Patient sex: F
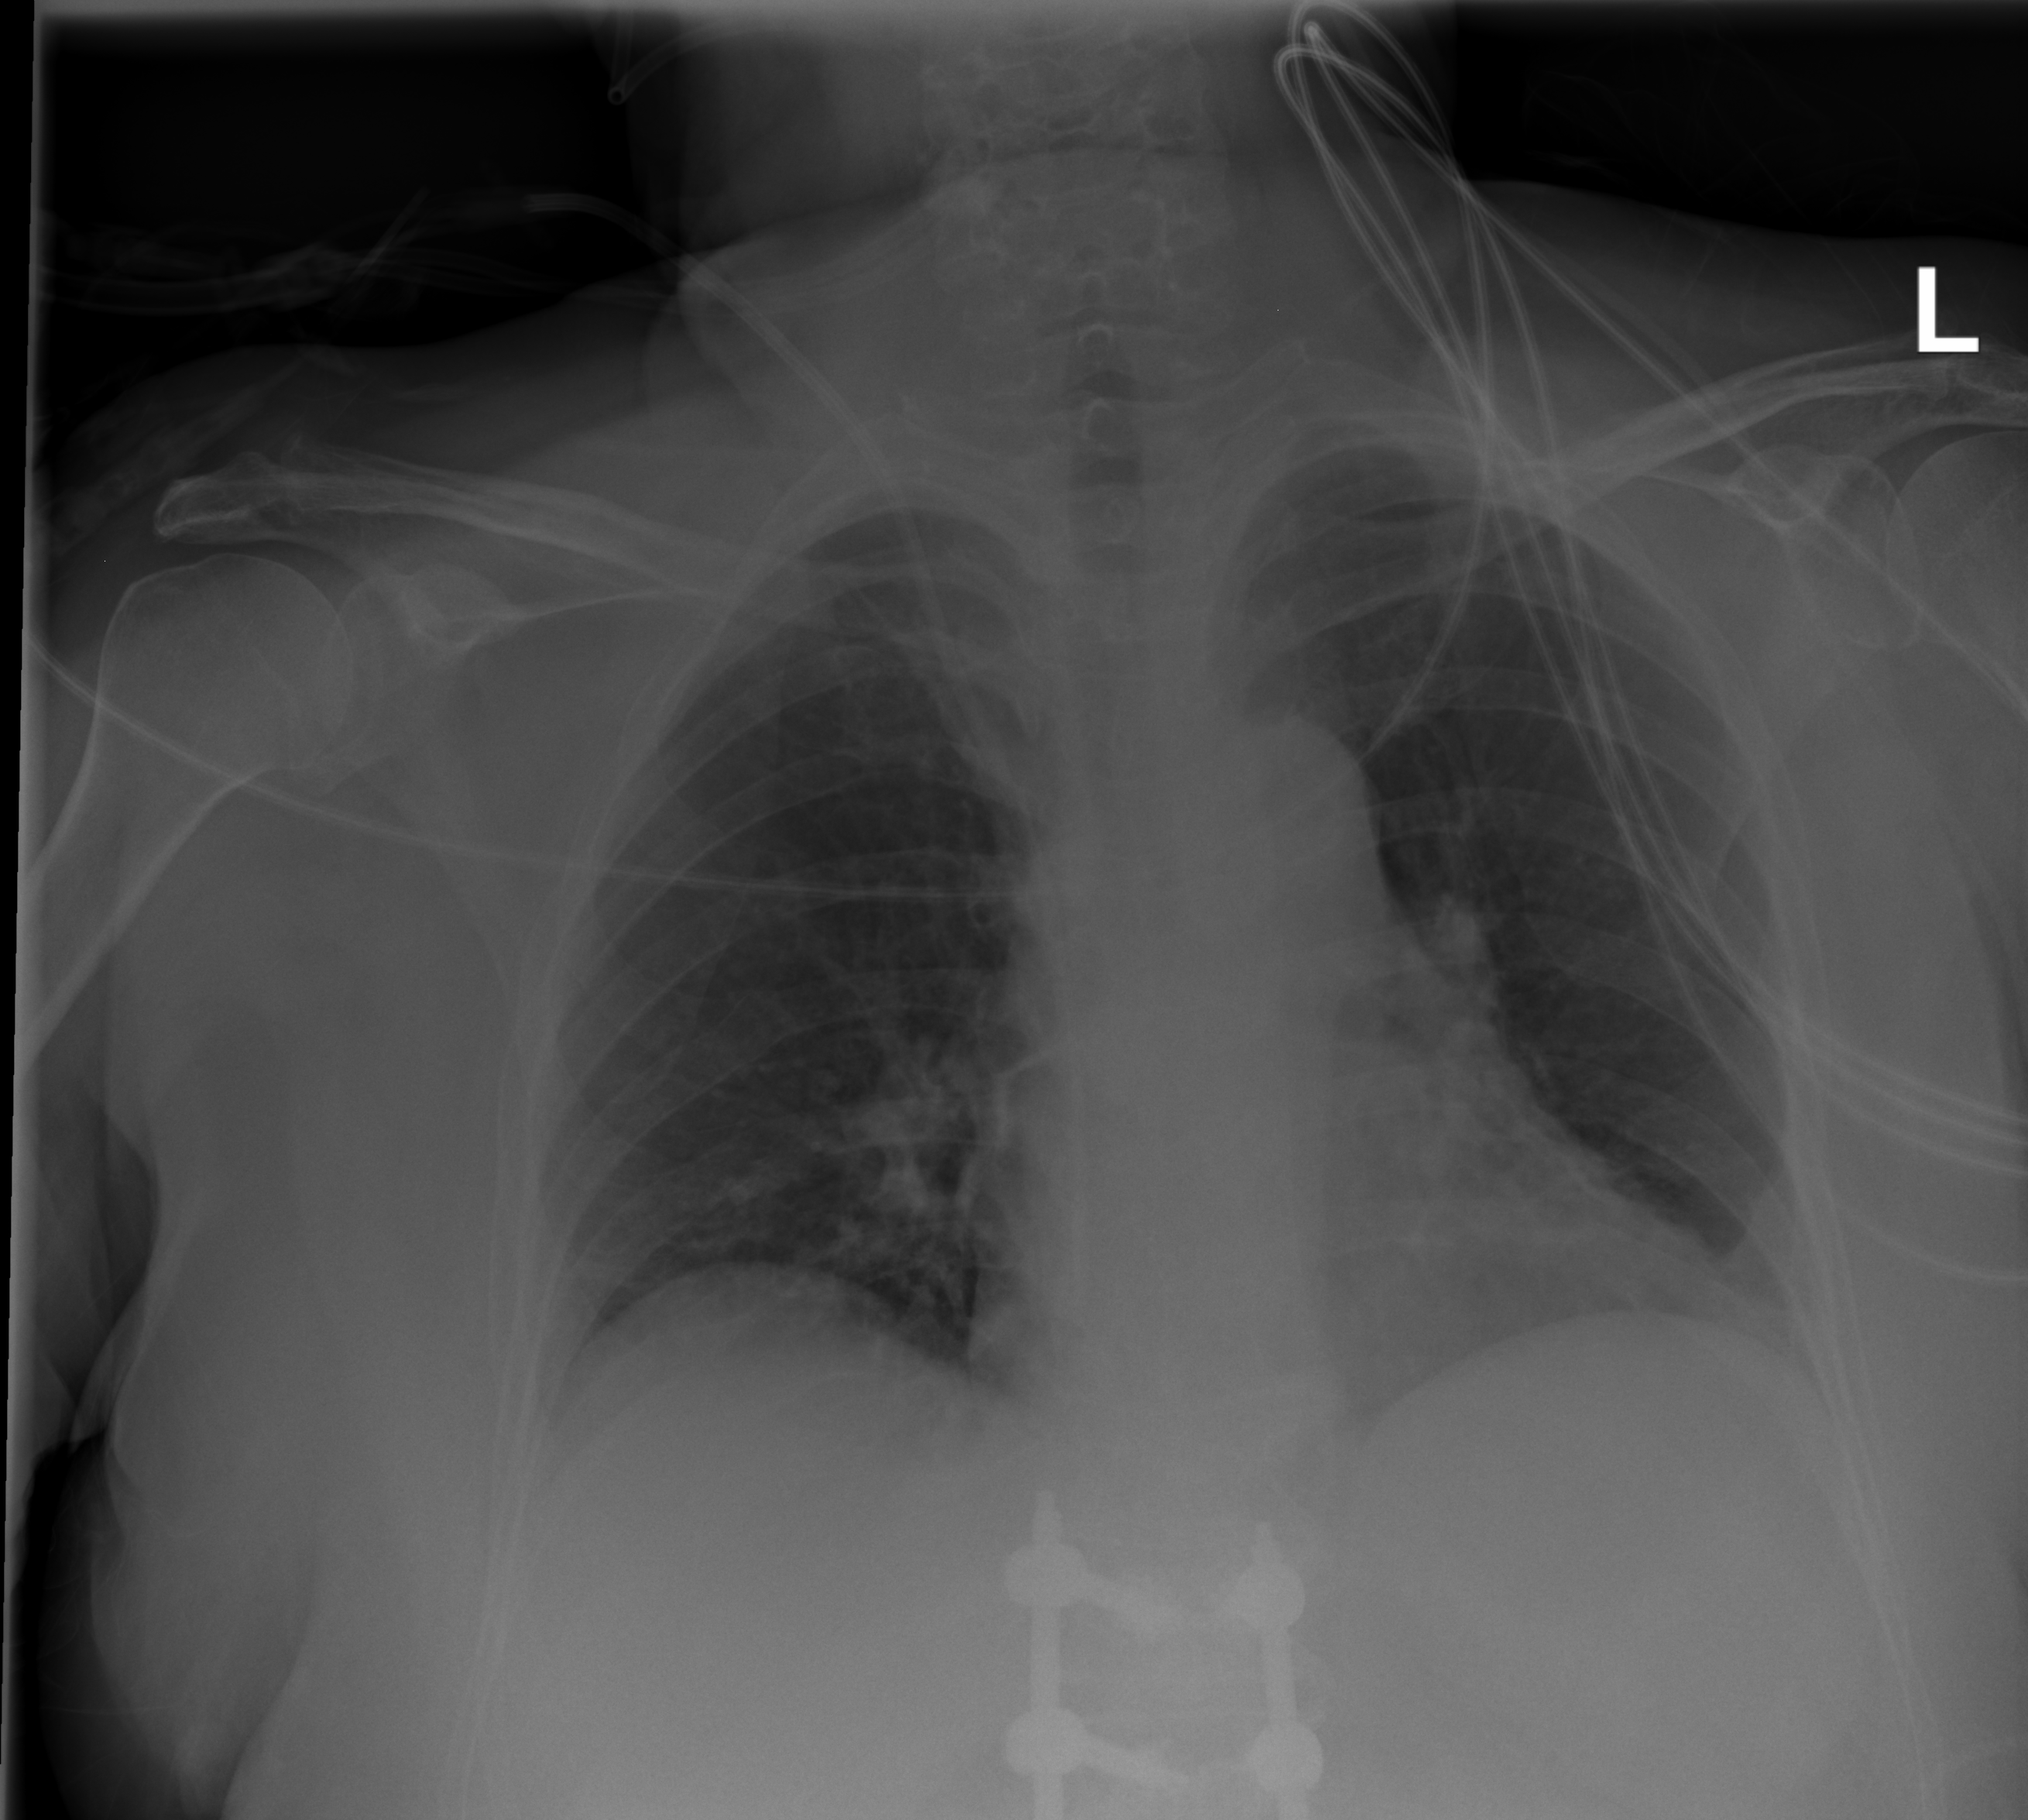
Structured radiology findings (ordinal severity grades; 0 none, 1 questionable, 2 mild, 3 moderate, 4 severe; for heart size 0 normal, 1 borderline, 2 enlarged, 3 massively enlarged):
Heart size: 0
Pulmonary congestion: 0
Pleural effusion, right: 0
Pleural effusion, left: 0
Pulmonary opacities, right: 0
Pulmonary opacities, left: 0
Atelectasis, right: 0
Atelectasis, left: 1